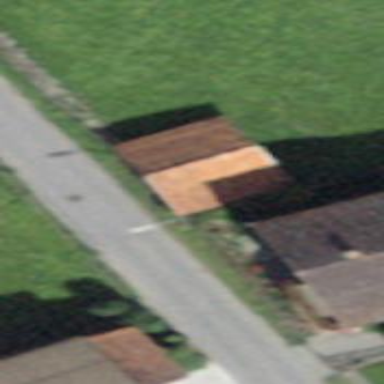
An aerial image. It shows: Shed building.